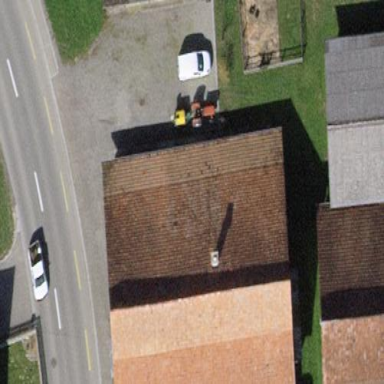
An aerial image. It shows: Farm auxiliary building with gabled roof.